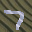
Label: 7